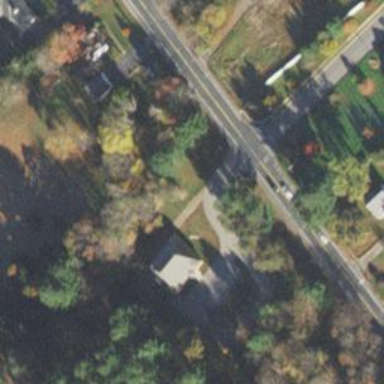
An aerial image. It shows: Secondary road with asphalt surface.